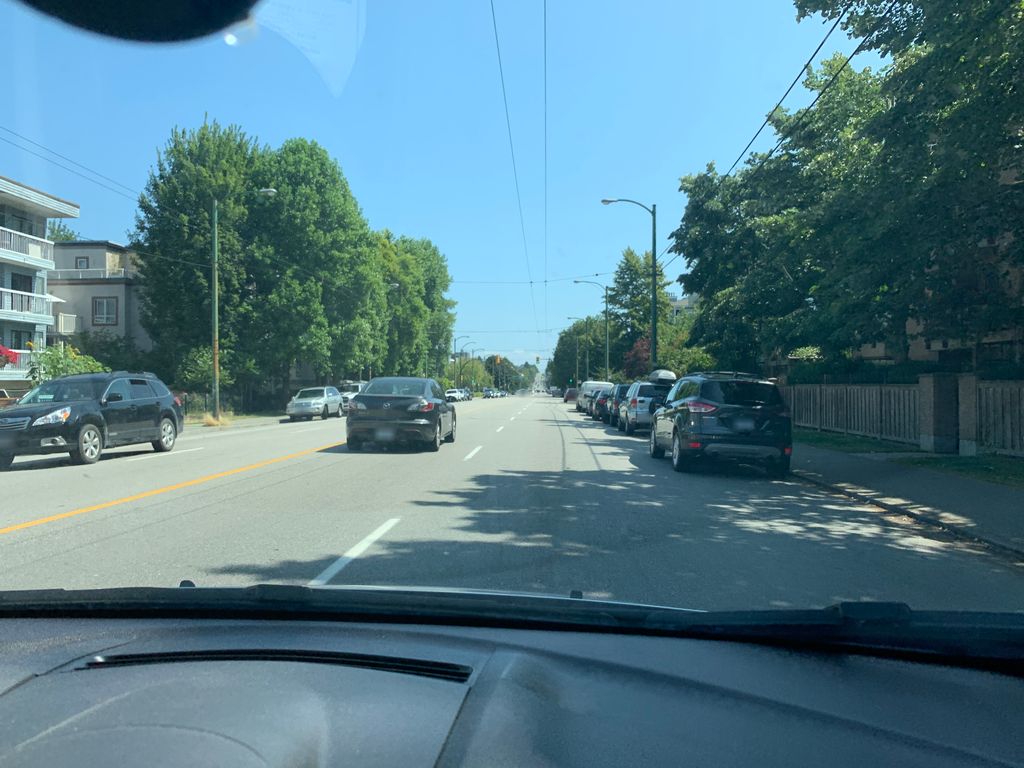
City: vancouver